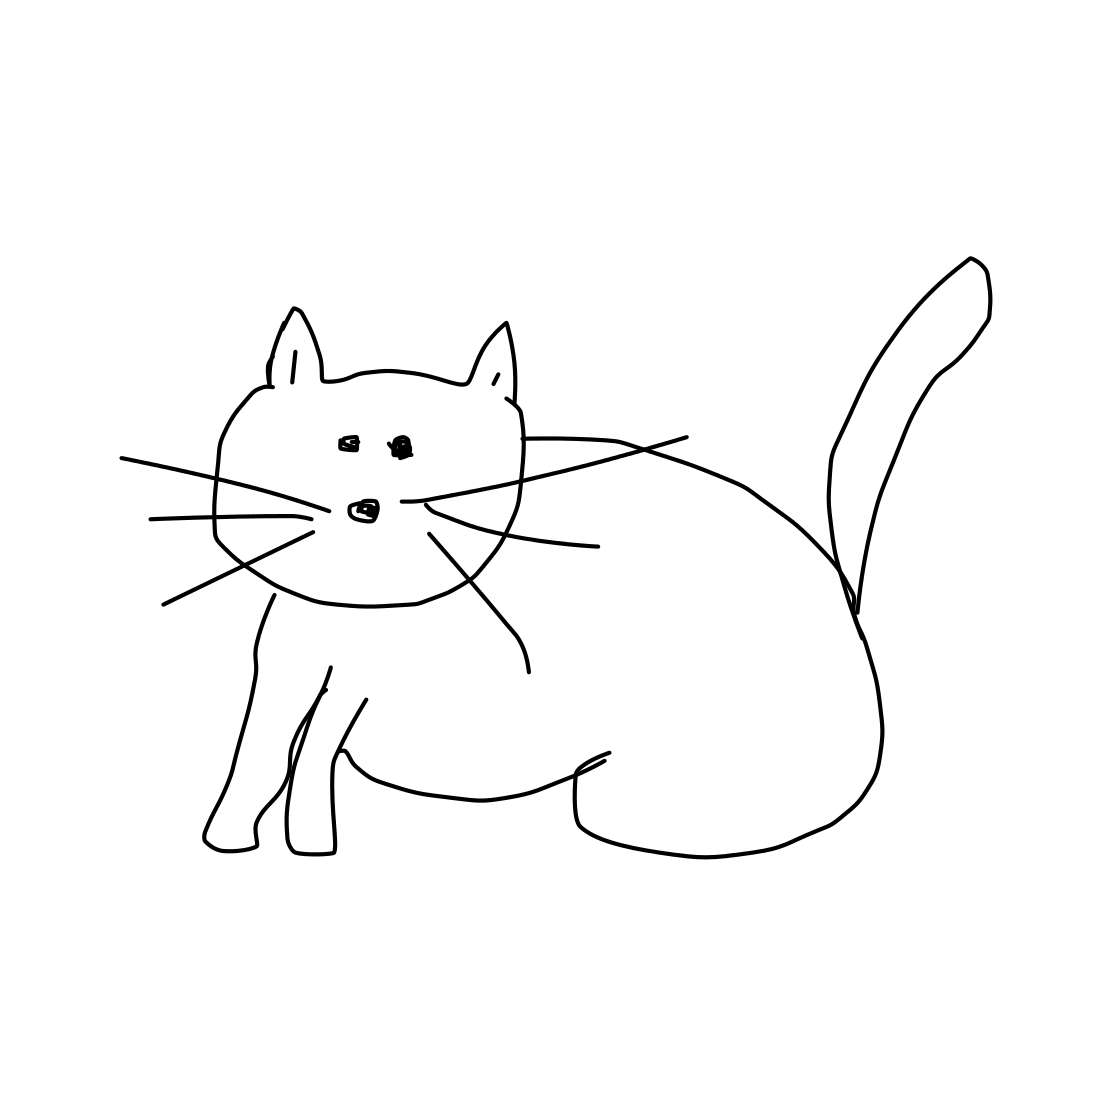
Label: cat